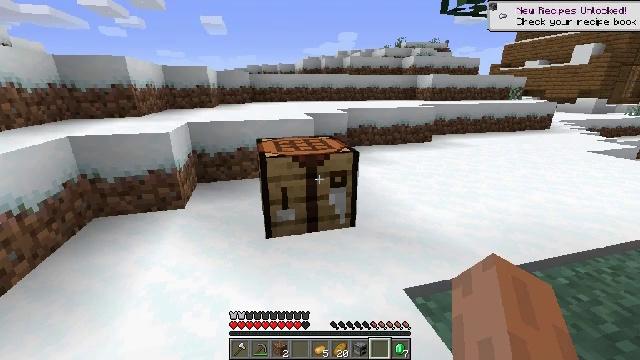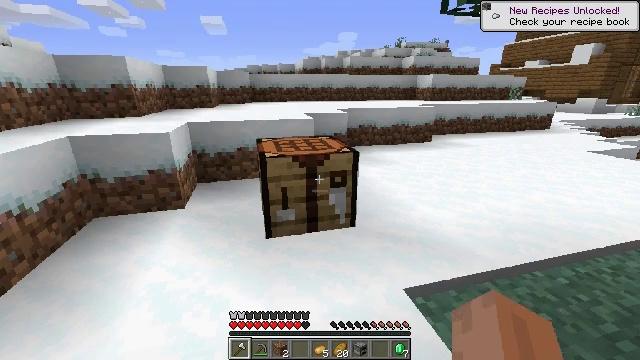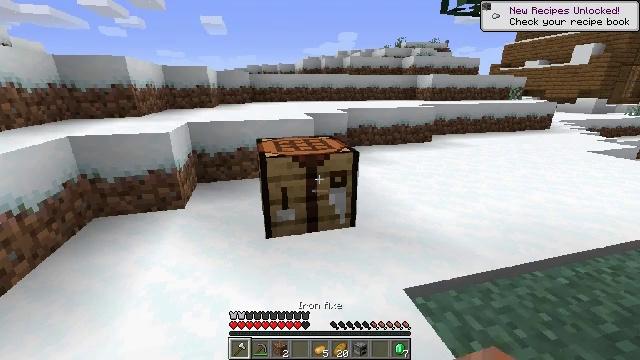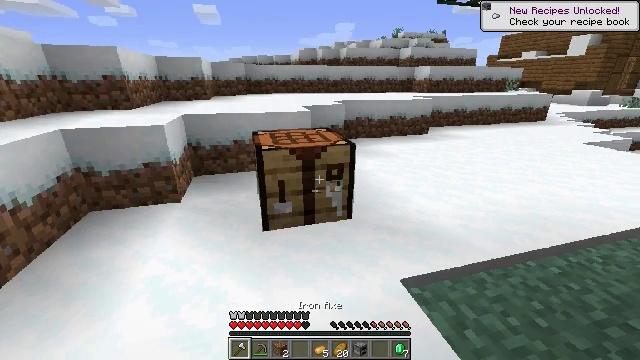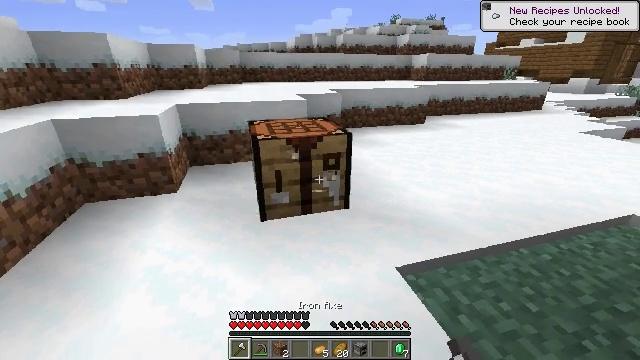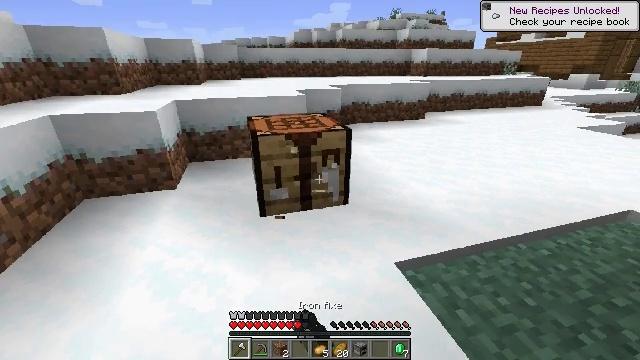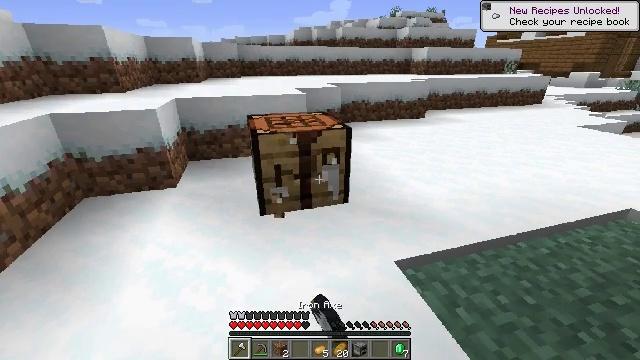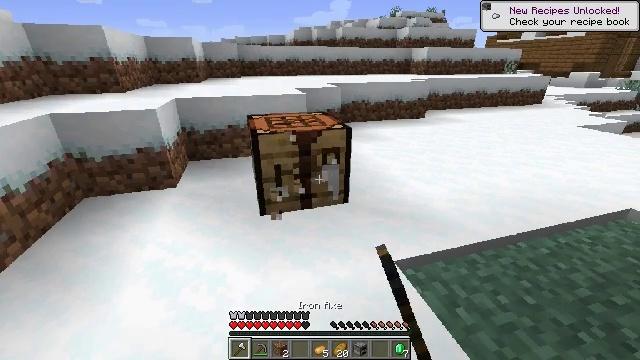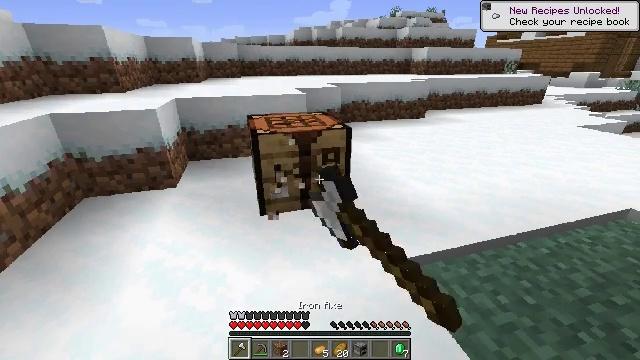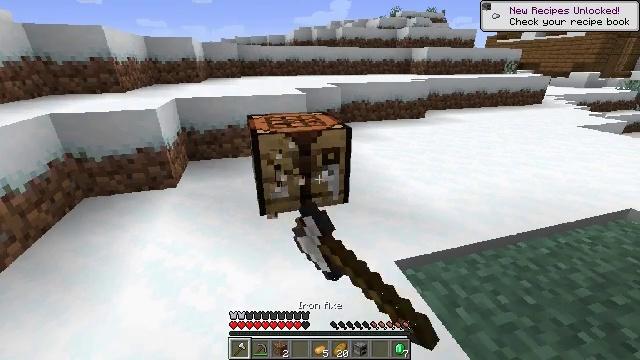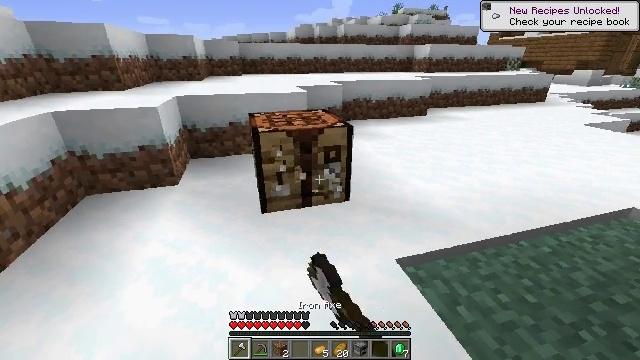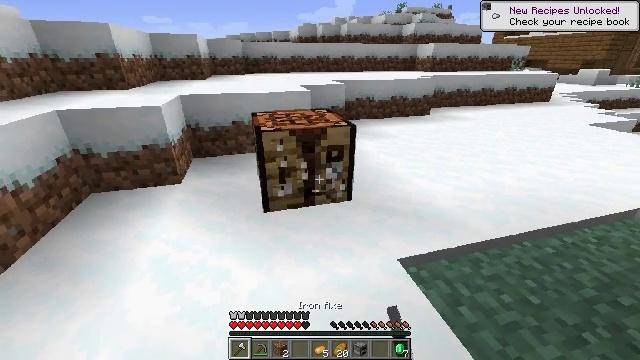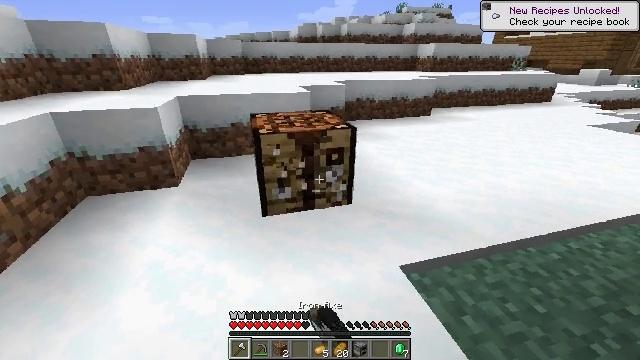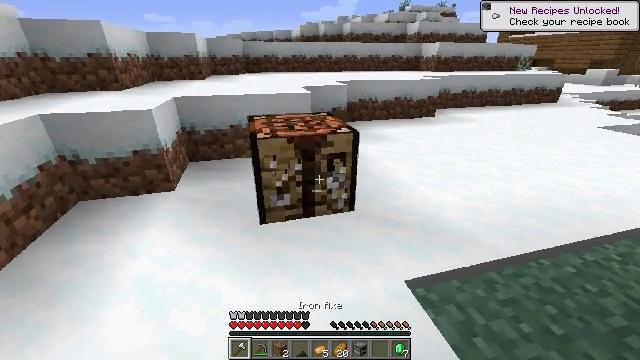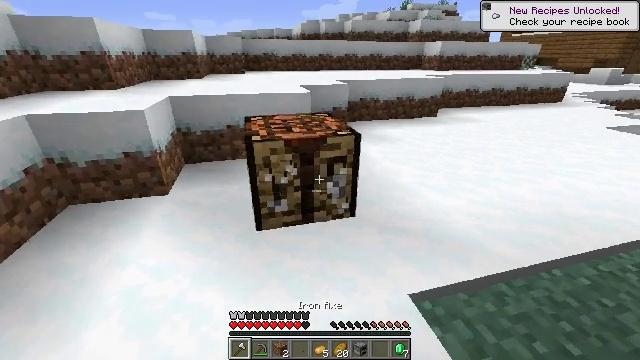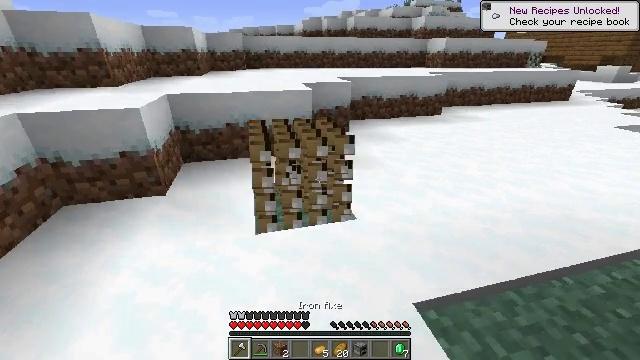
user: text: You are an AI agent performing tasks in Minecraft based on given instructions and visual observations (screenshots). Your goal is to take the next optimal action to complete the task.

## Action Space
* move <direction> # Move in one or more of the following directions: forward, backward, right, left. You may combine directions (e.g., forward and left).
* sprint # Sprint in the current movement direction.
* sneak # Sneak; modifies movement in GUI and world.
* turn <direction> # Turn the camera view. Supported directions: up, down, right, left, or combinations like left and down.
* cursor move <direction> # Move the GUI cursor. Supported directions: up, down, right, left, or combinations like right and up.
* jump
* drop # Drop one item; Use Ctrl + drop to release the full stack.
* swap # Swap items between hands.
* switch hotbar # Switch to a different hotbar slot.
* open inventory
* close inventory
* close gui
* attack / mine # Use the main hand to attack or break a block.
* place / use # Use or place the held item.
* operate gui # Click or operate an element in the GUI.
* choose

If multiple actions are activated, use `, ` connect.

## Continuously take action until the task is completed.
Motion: motion action
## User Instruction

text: Get the crafting table into the inventory.
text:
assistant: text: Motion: switch to hotbar 1
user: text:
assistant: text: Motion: switch to hotbar 1
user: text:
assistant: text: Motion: turn down, attack / mine, switch to hotbar 1
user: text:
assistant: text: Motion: turn down, attack / mine
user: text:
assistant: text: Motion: attack / mine
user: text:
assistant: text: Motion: attack / mine
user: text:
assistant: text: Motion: attack / mine
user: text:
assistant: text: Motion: attack / mine
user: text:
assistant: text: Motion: attack / mine
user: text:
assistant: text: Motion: attack / mine
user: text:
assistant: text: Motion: attack / mine
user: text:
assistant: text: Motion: move forward, attack / mine
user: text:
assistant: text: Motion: move forward, attack / mine
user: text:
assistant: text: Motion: move forward, attack / mine
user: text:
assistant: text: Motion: move forward, attack / mine
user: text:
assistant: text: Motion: move forward, attack / mine
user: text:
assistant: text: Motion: move forward, attack / mine
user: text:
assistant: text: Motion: move forward, attack / mine
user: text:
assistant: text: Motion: move forward, attack / mine
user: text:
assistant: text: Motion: attack / mine